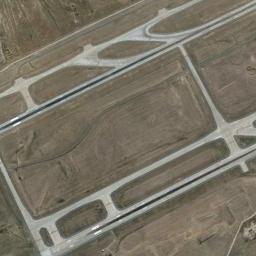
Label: runway